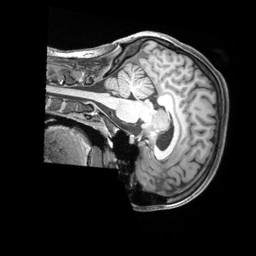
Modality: T1w
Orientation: sagittal
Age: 22
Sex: female
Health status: ill
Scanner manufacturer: siemens
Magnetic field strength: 3 T
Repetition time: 2.2 s
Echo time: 0.00218 s